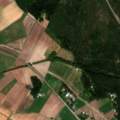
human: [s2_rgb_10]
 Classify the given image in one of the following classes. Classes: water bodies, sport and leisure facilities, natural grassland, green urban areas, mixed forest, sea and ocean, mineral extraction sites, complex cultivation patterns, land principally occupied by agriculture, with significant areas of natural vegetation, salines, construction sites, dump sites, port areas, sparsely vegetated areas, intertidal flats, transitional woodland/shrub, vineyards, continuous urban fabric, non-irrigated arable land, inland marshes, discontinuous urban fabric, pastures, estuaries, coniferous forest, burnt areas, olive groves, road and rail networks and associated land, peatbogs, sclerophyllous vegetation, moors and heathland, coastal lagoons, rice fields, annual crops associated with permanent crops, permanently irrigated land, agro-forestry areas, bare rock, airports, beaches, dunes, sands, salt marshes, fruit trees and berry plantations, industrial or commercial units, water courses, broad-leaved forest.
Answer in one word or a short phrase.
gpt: discontinuous urban fabric, non-irrigated arable land, coniferous forest, mixed forest